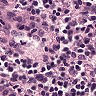
Metastatic tissue present: no